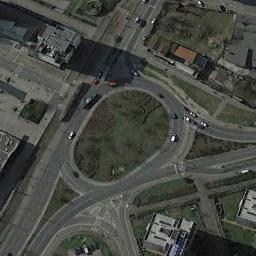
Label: roundabout